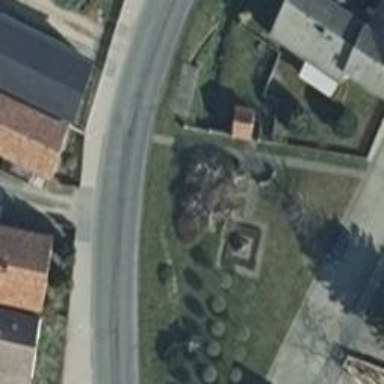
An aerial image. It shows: Historical war memorial.